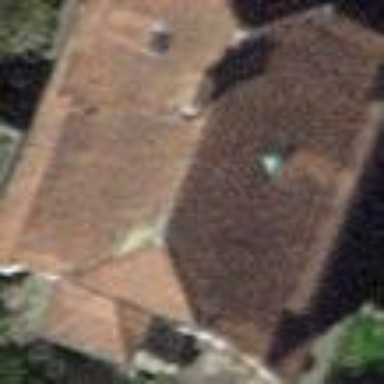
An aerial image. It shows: Building with half-hipped roof shape.